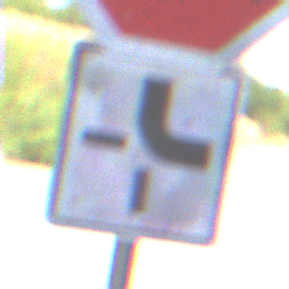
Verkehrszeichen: VerlaufVorfahrtsstrasse4
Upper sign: Stop
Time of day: Midday
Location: Roofed (Underpass)
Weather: Clear
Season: NotSpecified
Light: Natural